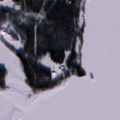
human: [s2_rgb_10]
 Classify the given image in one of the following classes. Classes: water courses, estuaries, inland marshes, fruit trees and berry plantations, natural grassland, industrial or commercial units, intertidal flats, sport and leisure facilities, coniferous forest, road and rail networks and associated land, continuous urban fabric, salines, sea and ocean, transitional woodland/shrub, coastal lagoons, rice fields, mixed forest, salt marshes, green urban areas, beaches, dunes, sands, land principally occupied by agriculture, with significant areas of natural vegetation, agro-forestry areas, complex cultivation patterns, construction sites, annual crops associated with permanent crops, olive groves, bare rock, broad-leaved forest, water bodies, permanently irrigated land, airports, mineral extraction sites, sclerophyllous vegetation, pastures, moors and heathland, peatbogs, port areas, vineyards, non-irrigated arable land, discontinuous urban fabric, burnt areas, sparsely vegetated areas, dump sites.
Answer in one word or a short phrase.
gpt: coniferous forest, water bodies